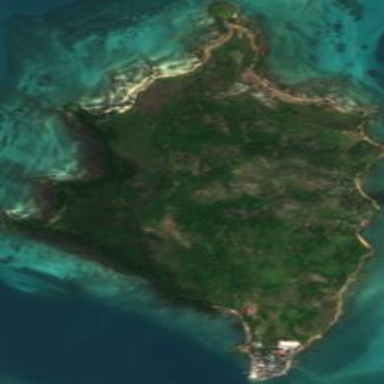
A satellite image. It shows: Island with natural coastline.